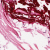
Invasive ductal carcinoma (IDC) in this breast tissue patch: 0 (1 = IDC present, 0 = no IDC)